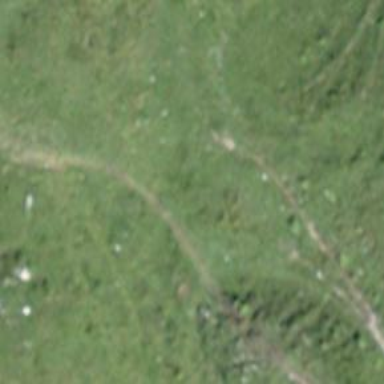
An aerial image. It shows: Path on the ground.